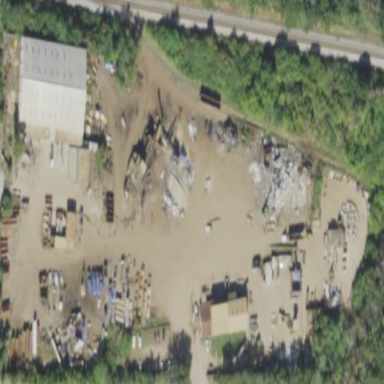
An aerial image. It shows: Scrap yard situated in industrial area.